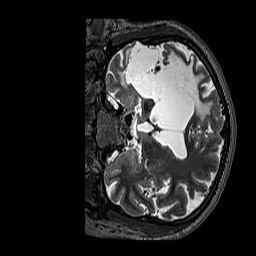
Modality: T2w
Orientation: coronal
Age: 43
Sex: male
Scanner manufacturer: siemens
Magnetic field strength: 3 T
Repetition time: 3.2 s
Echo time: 0.567 s